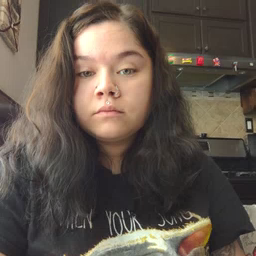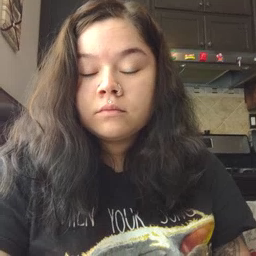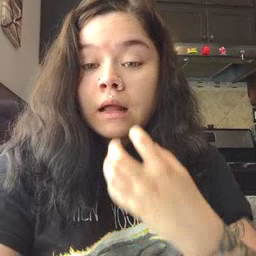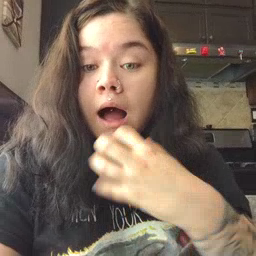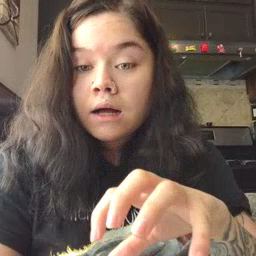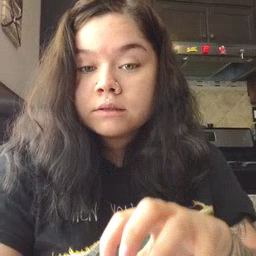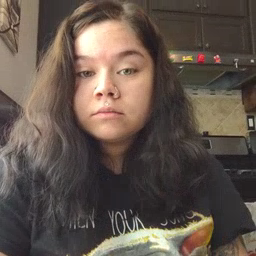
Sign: hot